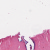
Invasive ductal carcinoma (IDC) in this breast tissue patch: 0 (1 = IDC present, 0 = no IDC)